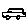
Label: car